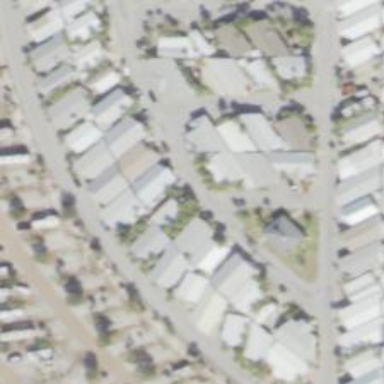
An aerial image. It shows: Residential area consisting of single-family homes.